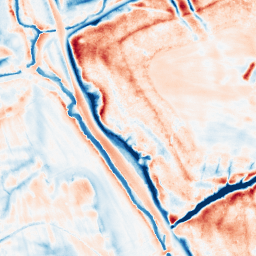
Category: classical
Decomposition family: uniform
Decomposition parameters: size: 20
Upsampling method: edge_directed
Upsampling parameters: scale: 2
Upsampling scale: 2